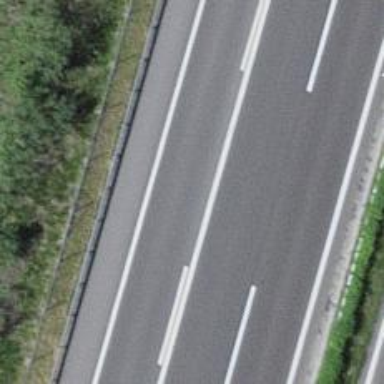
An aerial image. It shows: Asphalt motorway link.